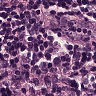
Metastatic tissue present: no